Question: I have read all relevant questions and no solution has worked form me (<URL>
I can create/run Intel Atom AVD's under 4.2.2 without a problem.
But when i choose 2.3.3 as the target, i get the following console error:
'''
[2013-02-16 20:44:04 - SDK Manager] Unable to find a 'userdata.img' file for ABI x86 to copy into the AVD folder.
'''
I have tried uninstalling/reinstalling the Intel image without success.
I'm using Android Developer Tools Build: v21.1.0-569685

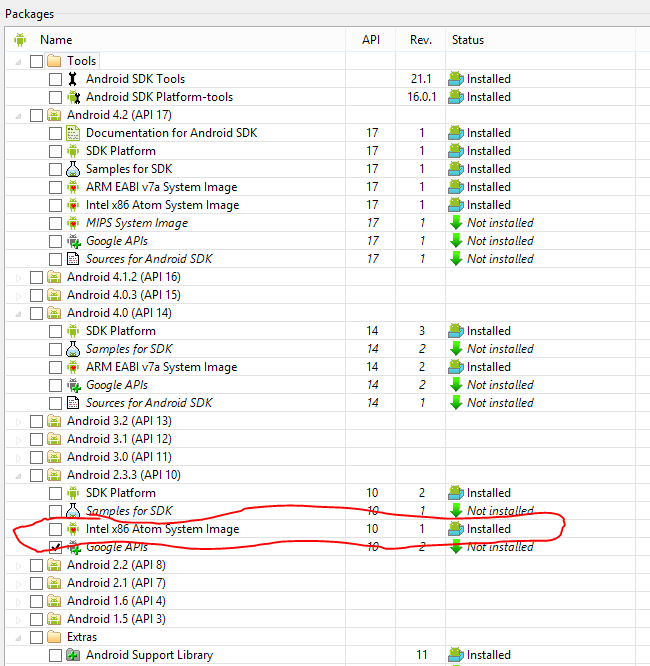
Answer: I searched for the answer to this and after coming up empty handed, I researched what files were being installed/deleted when adding/removing SDK levels through the manager.
This worked for me. It's a bug w/ the android-10 x86 system images folder location. I discovered it by comparing w/ the other versions that do work like android-17.
I copied the files from the folder
> <sdk>/system-images/android-10/
to the correct folder
> <sdk>/system-images/android-10/
I didn't try to delete any existing files, I just merged the files in w/ the existing files that are there.
(this was on a Mac btw)